Question: Hello everyone I'm currently trying to create a deferred renderer for my graphics engine using c# and SlimDX. As a resource I use <URL> tutorial which is very helpful eventhough it's intended for XNA.
But right now I'm stuck...
I have my renderer set up to draw all geometry's color, normals and depth to seperate render target textures. This works. I can draw the resulting textures to the restored backbuffer as sprites and I can see that they contain just what they are supposed to. But when I try to pass those Textures to another shader, in this case to create a light map, weirds things happen. Here's how I draw one frame:
'''
public bool RenderFrame(FrameInfo fInfo){
if(!BeginRender()) //checks Device, resizes buffers, calls BeginScene(), etc.
return false;
foreach(RenderQueue queue in fInfo.GetRenderQueues()){
RenderQueue(queue);
}
EndRender(); //currently only calls EndScene, used to do more
ResolveGBuffer();
DrawDirectionalLight(
new Vector3(1f, -1f, 0),
new Color4(1f,1f,1f,1f),
fi.CameraPosition,
SlimMath.Matrix.Invert(fi.ViewProjectionMatrix));
}
private void ResolveGBuffer() {
if(DeviceContext9 == null || DeviceContext9.Device == null)
return;
DeviceContext9.Device.SetRenderTarget(0, _backbuffer);
DeviceContext9.Device.SetRenderTarget(1, null);
DeviceContext9.Device.SetRenderTarget(2, null);
}
private void DrawDirectionalLight(Vector3 lightDirection, Color4 color, SlimMath.Vector3 cameraPosition, SlimMath.Matrix invertedViewProjection) {
if(DeviceContext9 == null || DeviceContext9.Device == null)
return;
DeviceContext9.Device.BeginScene();
_directionalLightShader.Shader.SetTexture(
_directionalLightShader.Parameters["ColorMap"],
_colorTexture);
_directionalLightShader.Shader.SetTexture(
_directionalLightShader.Parameters["NormalMap"],
_normalTexture);
_directionalLightShader.Shader.SetTexture(
_directionalLightShader.Parameters["DepthMap"],
_depthTexture);
_directionalLightShader.Shader.SetValue<Vector3>(
_directionalLightShader.Parameters["lightDirection"],
lightDirection);
_directionalLightShader.Shader.SetValue<Color4>(
_directionalLightShader.Parameters["Color"],
color);
_directionalLightShader.Shader.SetValue<SlimMath.Vector3>(
_directionalLightShader.Parameters["cameraPosition"],
cameraPosition);
_directionalLightShader.Shader.SetValue<SlimMath.Matrix>(
_directionalLightShader.Parameters["InvertViewProjection"],
invertedViewProjection);
_directionalLightShader.Shader.SetValue<Vector2>(
_directionalLightShader.Parameters["halfPixel"],
_halfPixel);
_directionalLightShader.Shader.Technique =
_directionalLightShader.Technique("Technique0");
_directionalLightShader.Shader.Begin();
_directionalLightShader.Shader.BeginPass(0);
RenderQuad(SlimMath.Vector2.One * -1, SlimMath.Vector2.One);
_directionalLightShader.Shader.EndPass();
_directionalLightShader.Shader.End();
DeviceContext9.Device.EndScene();
}
'''
Now when I replace the call to DrawDirectionalLight with some code to draw _colorTexture, _normalTexture and _depthTexture to the screen everything looks ok, but when I use the DrawDirectionalLight function instead I see wild flickering. From the output of PIX it looks like my textures do not get passed to the shader correctly:

Following the tutorial the texture parameters and samplers are defined as follows:
'''
float3 lightDirection;
float3 Color;
float3 cameraPosition;
float4x4 InvertViewProjection;
texture ColorMap;
texture NormalMap;
texture DepthMap;
sampler colorSampler = sampler_state{
Texture = ColorMap;
AddressU = CLAMP;
AddressV = CLAMP;
MagFilter= LINEAR;
MinFilter= LINEAR;
MipFilter= LINEAR;
};
sampler depthSampler = sampler_state{
Texture = DepthMap;
AddressU = CLAMP;
AddressV = CLAMP;
MagFilter= POINT;
MinFilter= POINT;
MipFilter= POINT;
};
sampler normalSampler = sampler_state{
Texture = NormalMap;
AddressU = CLAMP;
AddressV = CLAMP;
MagFilter= POINT;
MinFilter= POINT;
MipFilter= POINT;
};
'''
Now my big question is WHY? There are no error messages printed to debug output.
the rendertargets/textures are created like this:
'''
_colorTexture = new Texture(DeviceContext9.Device,
DeviceContext9.PresentParameters.BackBufferWidth,
DeviceContext9.PresentParameters.BackBufferHeight,
1,
Usage.RenderTarget,
Format.A8R8G8B8,
Pool.Default);
_colorSurface = _colorTexture.GetSurfaceLevel(0);
_normalTexture = new Texture(DeviceContext9.Device,
DeviceContext9.PresentParameters.BackBufferWidth,
DeviceContext9.PresentParameters.BackBufferHeight,
1,
Usage.RenderTarget,
Format.A8R8G8B8,
Pool.Default);
_normalSurface = _normalTexture.GetSurfaceLevel(0);
_depthTexture = new Texture(DeviceContext9.Device,
DeviceContext9.PresentParameters.BackBufferWidth,
DeviceContext9.PresentParameters.BackBufferHeight,
1,
Usage.RenderTarget,
Format.A8R8G8B8,
Pool.Default);
_depthSurface = _depthTexture.GetSurfaceLevel(0);
'''
The problems seems to lie in the directionalLightShader itselft since passing other regular textures doesn't work either.
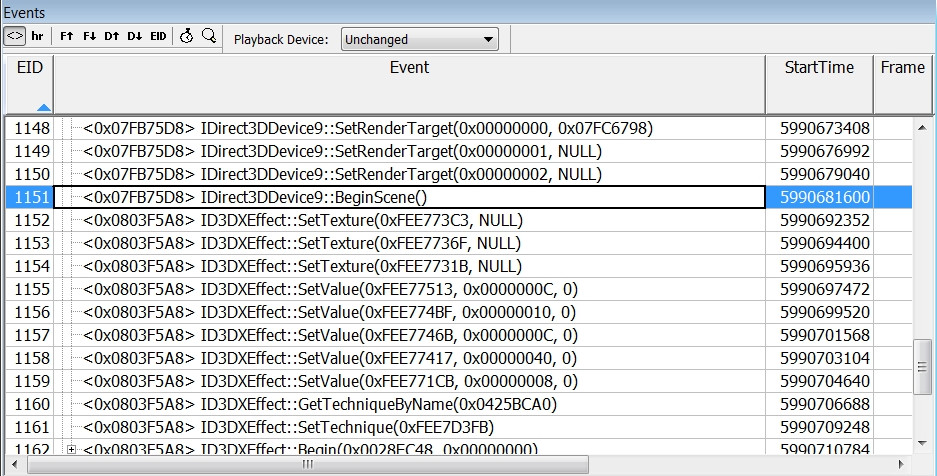
Answer: The answer to my problem is as simple as the problem was stupid. The strange behaviour was caused by 2 different errors:
1. I was just looking at the wrong events in PIX. The textures we passed correctly to the shader but I didn't see it because it was 'hidden' in the BeginPass-event (behind the '+').
2. The pixel shader which I was trying to execute never got called because vertices of the fullscreen quad I used to render were drawn in clockwise order... my CullMode was also set to clockwise...
Thanks to everyone who read this question!